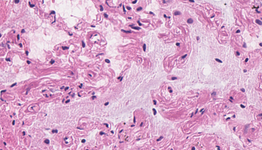
Tumor epithelial tissue: no
Tumor-associated stroma tissue: no
Normal tissue: yes